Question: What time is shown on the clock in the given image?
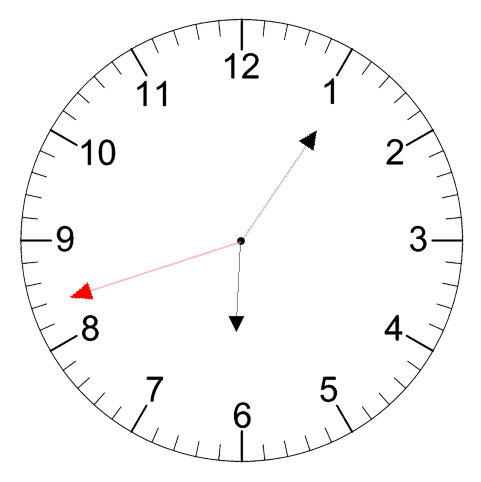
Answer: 06:05:42